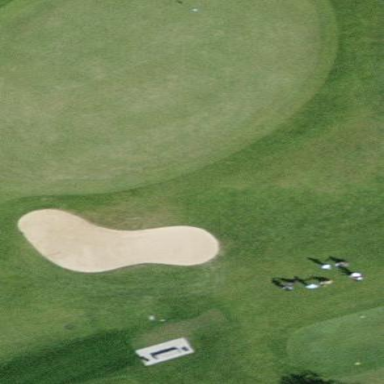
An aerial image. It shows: Golf green.